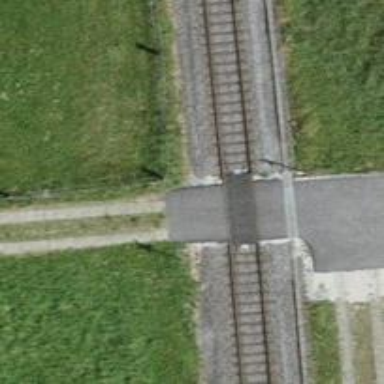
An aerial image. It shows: Railway level crossing.